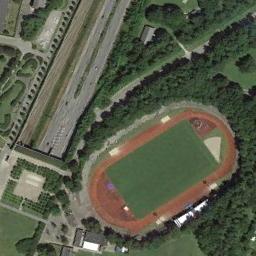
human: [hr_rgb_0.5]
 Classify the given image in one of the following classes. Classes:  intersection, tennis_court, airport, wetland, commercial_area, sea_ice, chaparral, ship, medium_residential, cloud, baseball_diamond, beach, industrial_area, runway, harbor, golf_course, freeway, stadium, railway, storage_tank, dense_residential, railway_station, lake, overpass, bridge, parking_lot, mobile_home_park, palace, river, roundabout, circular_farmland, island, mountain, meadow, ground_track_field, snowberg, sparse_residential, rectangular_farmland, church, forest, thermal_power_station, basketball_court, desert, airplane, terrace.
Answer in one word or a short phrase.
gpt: ground_track_field